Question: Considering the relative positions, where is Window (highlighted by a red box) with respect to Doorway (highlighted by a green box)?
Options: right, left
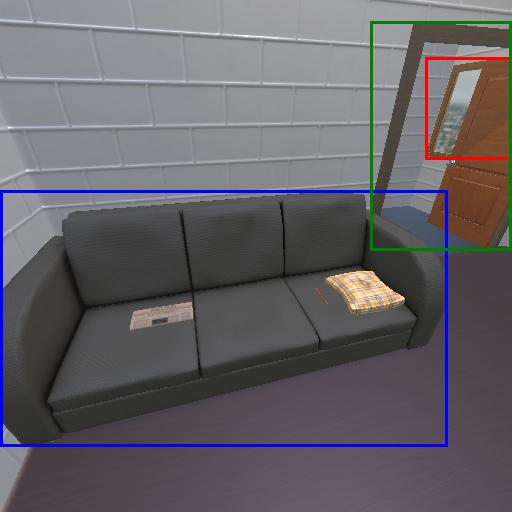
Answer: right